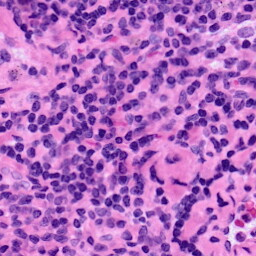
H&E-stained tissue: LymphNode